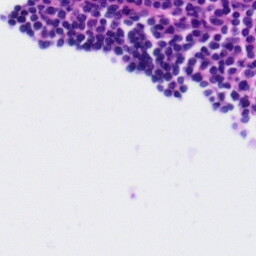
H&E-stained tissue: Tonsil